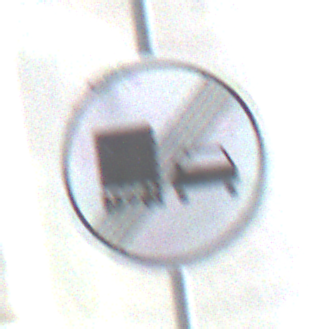
Verkehrszeichen: EndeUeberholverbotKraftfahrzeuge
Umgebung: Outdoor, Urban
Tageszeit: MorningAfternoon
Wetter: PartlyCloudy
Licht: Natural
Jahreszeit: NotSpecified
Kontrast: HighContrast